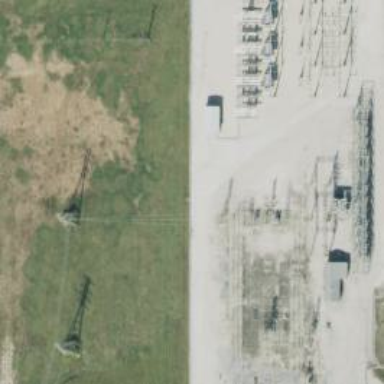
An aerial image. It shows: Switch used for power control.